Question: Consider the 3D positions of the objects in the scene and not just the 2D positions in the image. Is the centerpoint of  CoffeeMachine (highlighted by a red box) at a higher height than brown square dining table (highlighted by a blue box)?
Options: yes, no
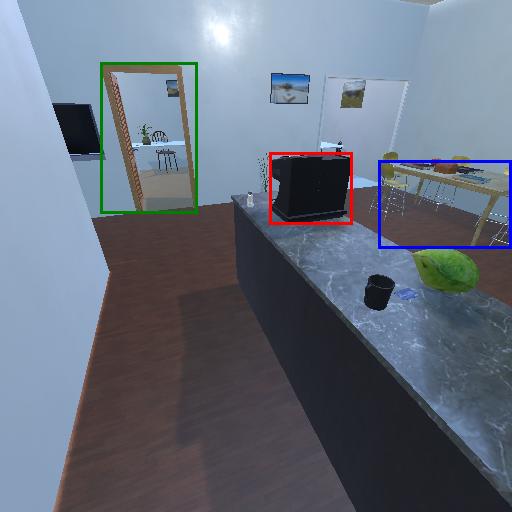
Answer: yes